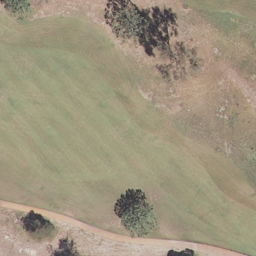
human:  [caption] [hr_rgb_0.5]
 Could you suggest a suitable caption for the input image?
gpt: This is a part of a golf course with green turfs and some bunkers and trees .

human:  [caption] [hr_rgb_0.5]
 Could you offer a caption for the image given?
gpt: A part of a golf course with some bunkers and trees while a trail goes through the turfs .

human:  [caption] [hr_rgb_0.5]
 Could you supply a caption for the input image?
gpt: A part of a golf coursea with a trail goes through the turfs and some bunkers and trees .

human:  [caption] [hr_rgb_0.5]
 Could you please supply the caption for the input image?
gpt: Some bunkers and trees with a trail goes through the turfs in the golf course .

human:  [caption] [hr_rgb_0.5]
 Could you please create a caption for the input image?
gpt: Some green bunkers and trees with a trail goes through the turfs in the golf course .